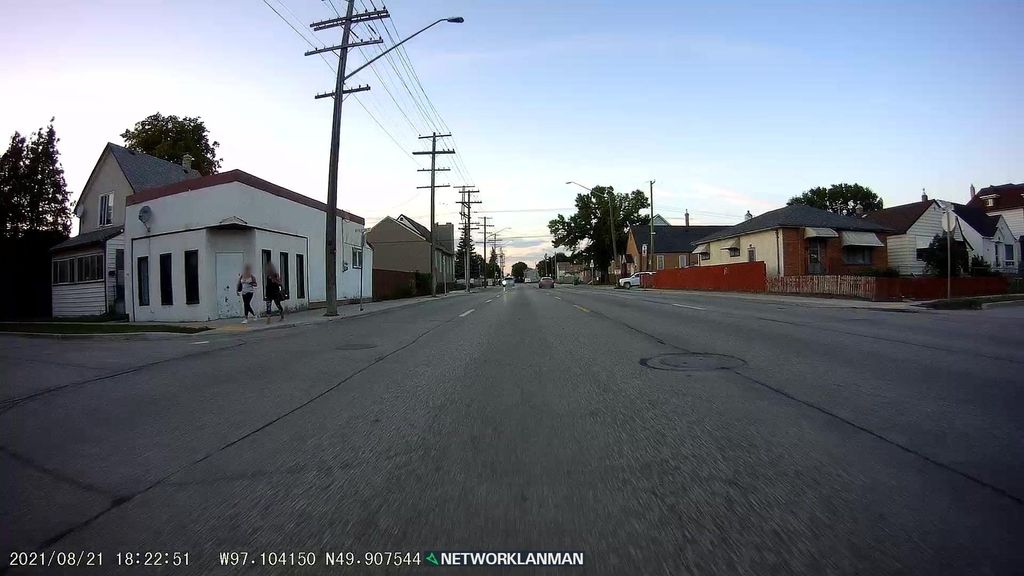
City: winnipeg